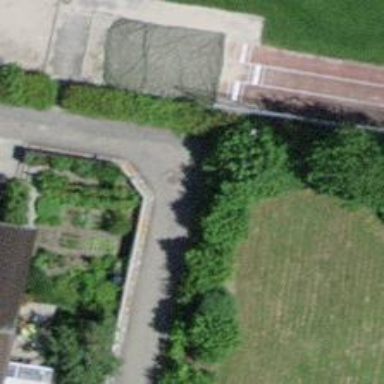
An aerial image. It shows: Paved footway.